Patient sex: M
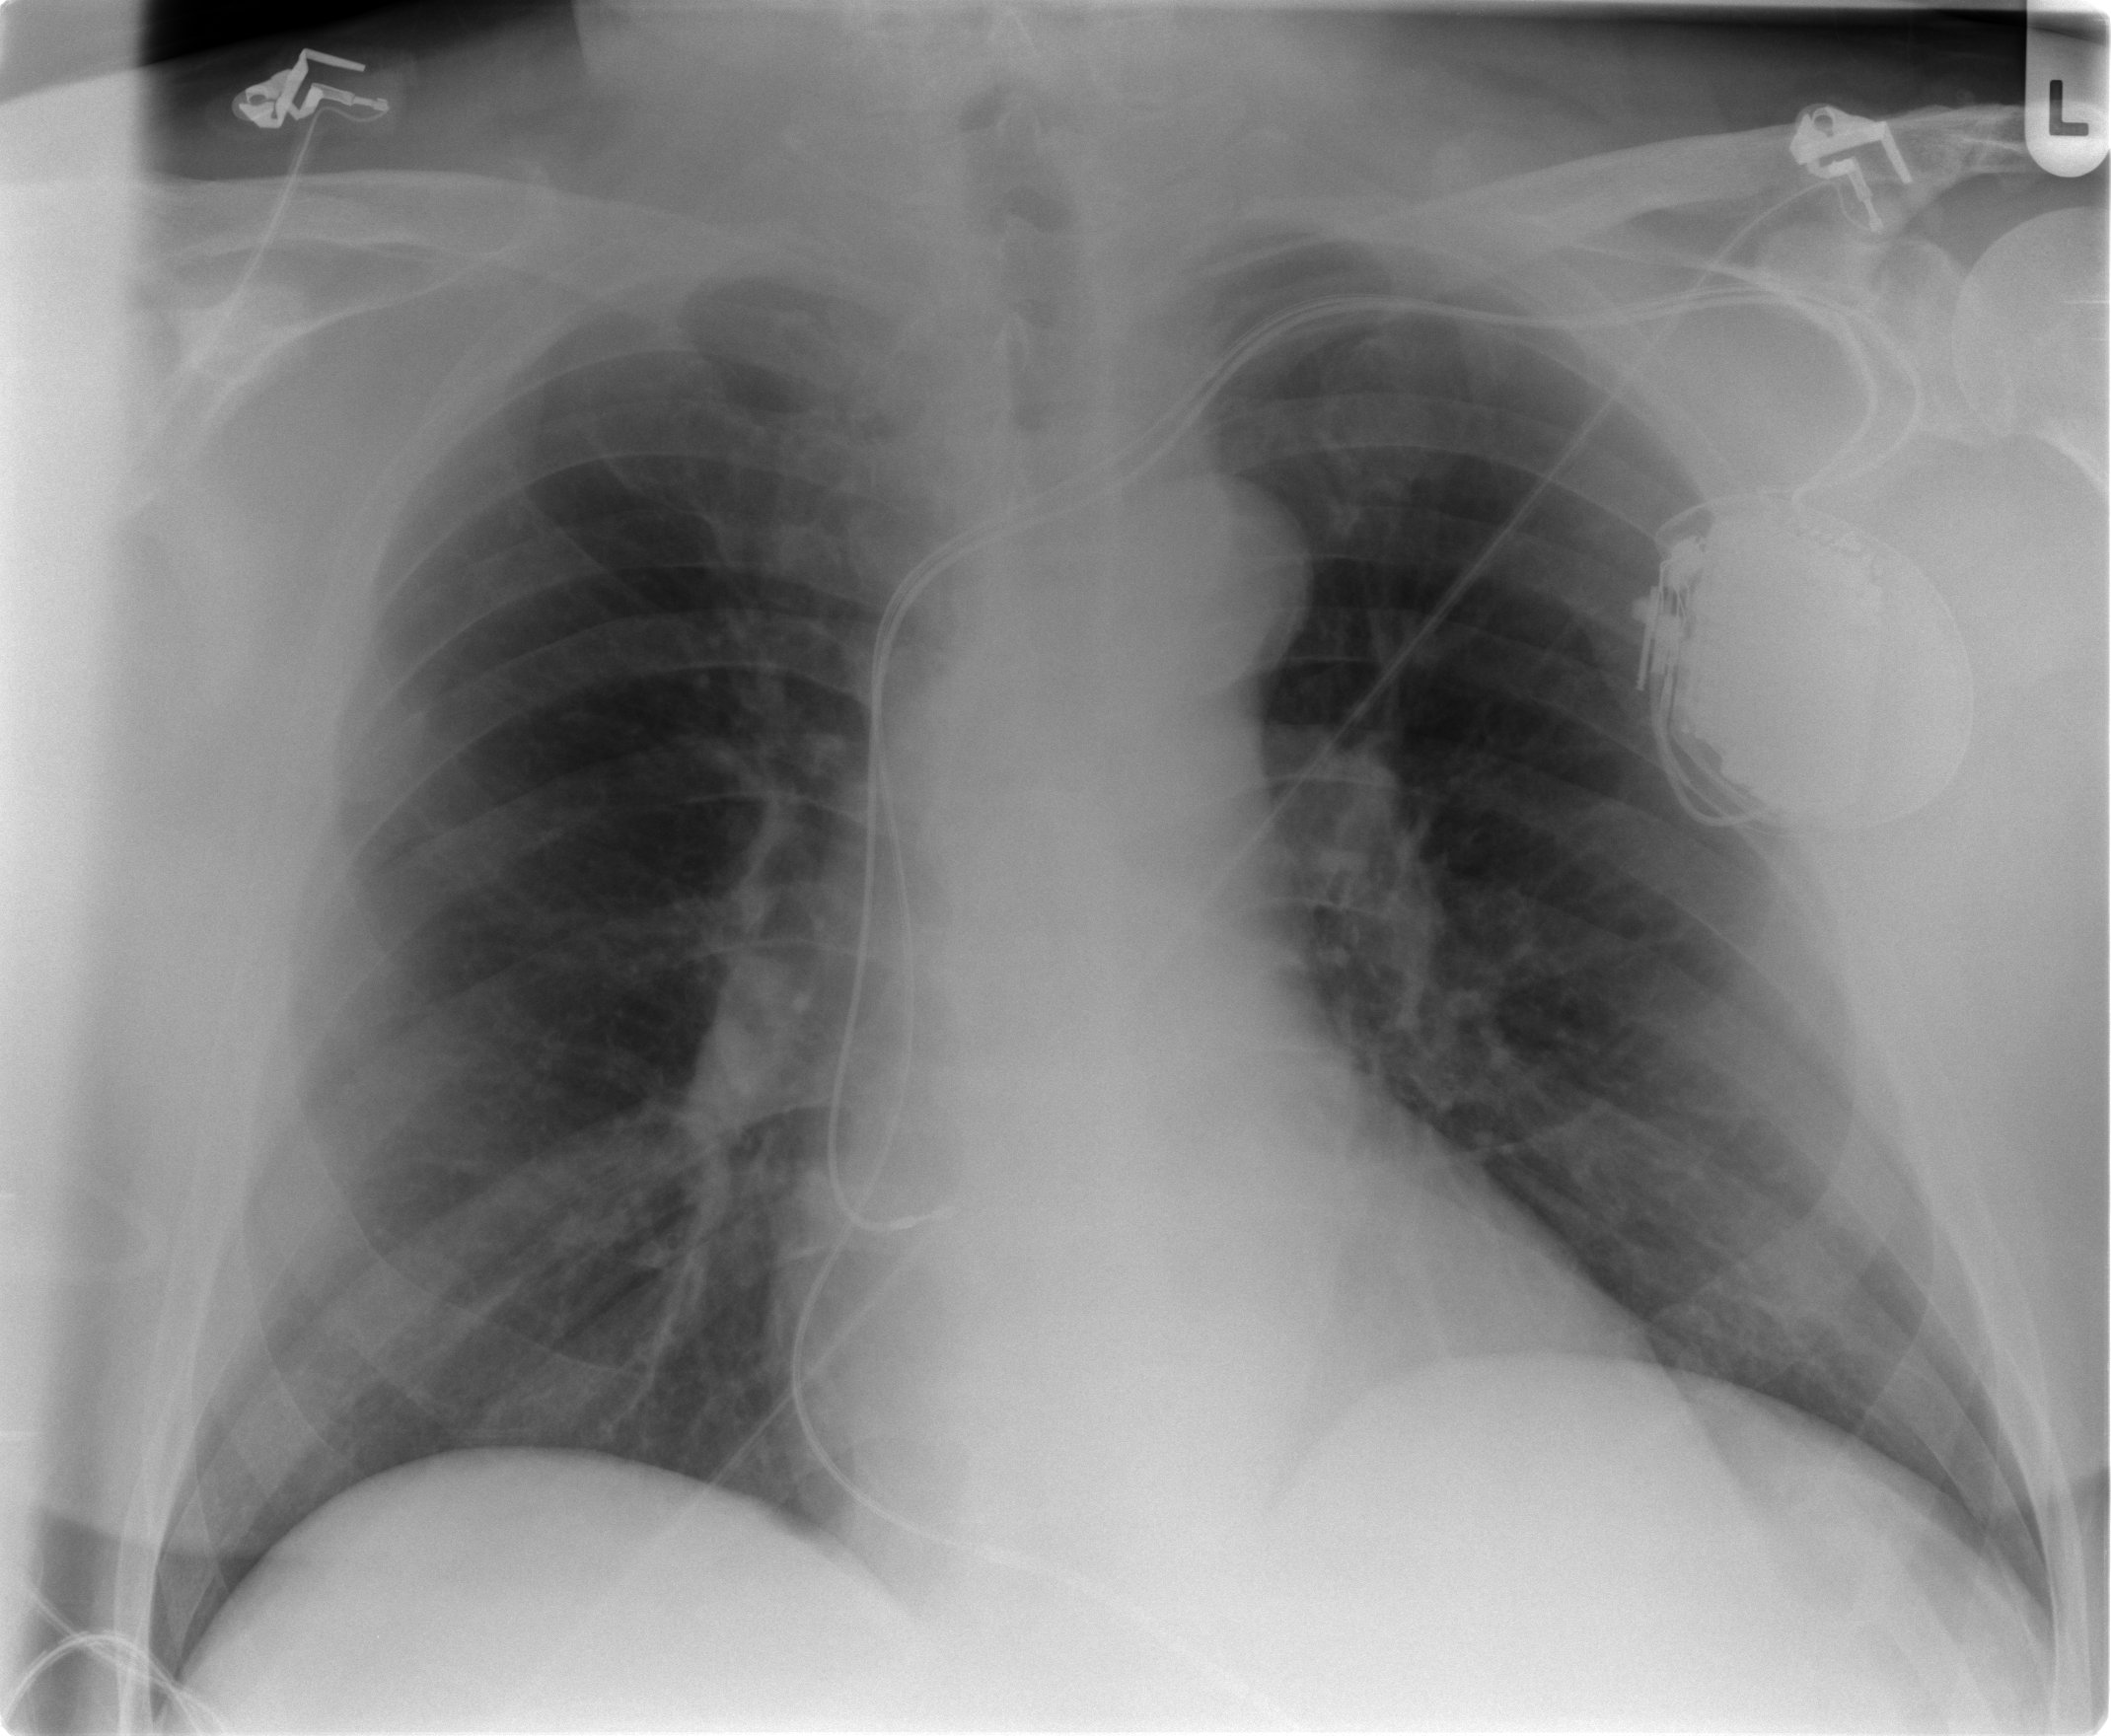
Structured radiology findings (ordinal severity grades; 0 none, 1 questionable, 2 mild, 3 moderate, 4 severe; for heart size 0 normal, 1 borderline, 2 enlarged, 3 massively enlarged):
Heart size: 2
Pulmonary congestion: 1
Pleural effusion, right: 0
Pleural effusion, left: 0
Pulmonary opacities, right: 0
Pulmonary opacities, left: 0
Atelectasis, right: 0
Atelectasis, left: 0